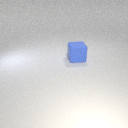
large blue rubber cube